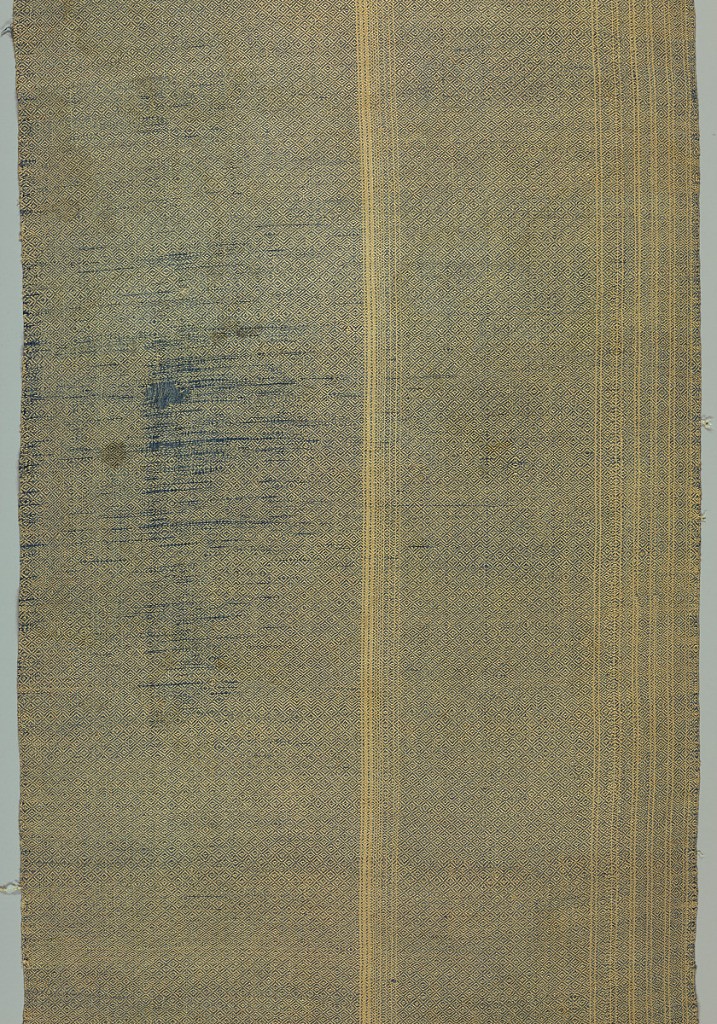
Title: Textile
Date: possibly 17th century
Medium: Technique: 2/2 reversing twill
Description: Diamond grid in blue and tan.